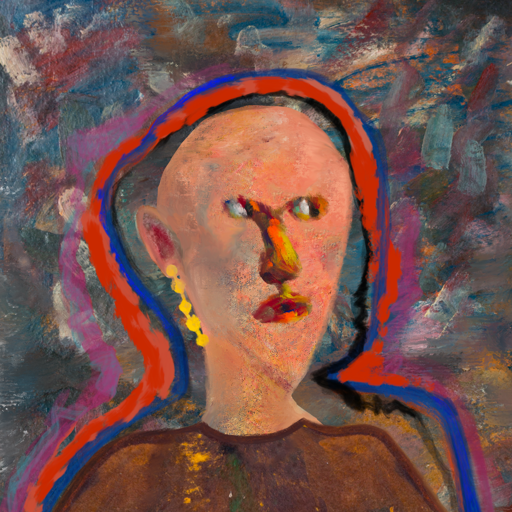
Background: Boggyland, Head And Neck Side: Irani, Face Side: An_Impression, Bust: Comrade, Hair Side: Experience, Head Accessory: Blank, Second Necklace: Blank, Necklace: Blank, Baby: Blank